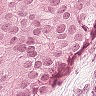
Metastatic tissue present: yes